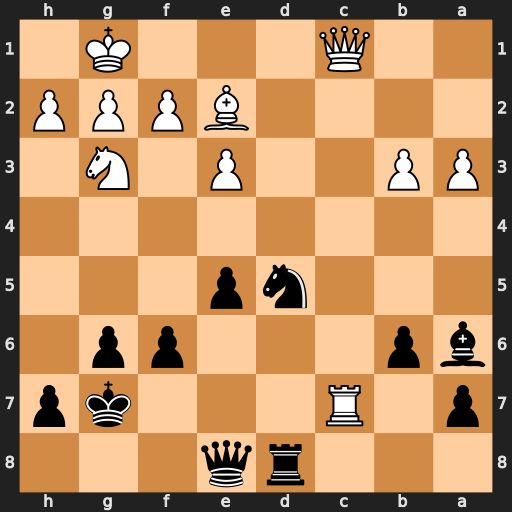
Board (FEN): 3rq3/p1R3kp/bp3pp1/3np3/8/PP2P1N1/4BPPP/2Q3K1
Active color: b
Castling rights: -
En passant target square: -
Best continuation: Nxc7 Qxc7+ Rd7